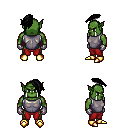
a pixel art fantasy rpg character, male body template, orc, green skin, steel chest armor, red pants, black long mohawk hairstyle, metal gloves, gold boots, four views (front, back, left, right), 2x2 character sprite sheet, small pixel art, hard edges, no anti-aliasing